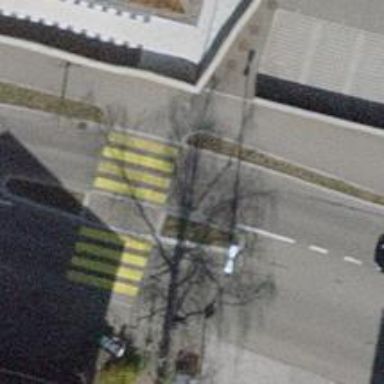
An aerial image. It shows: Uncontrolled zebra crossing on the road.